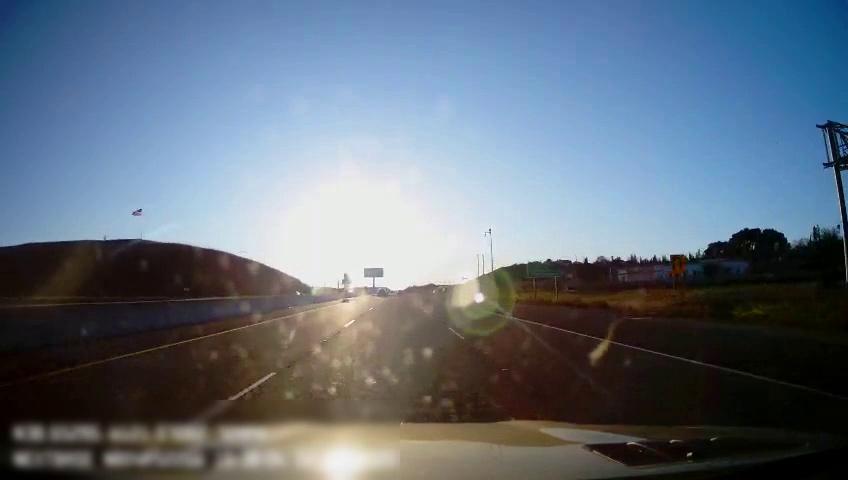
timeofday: Day
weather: Sunny
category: Drivable Space
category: Lanes | Current Lane
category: Lanes | Current Lane
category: Lanes | Alternate Lane
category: Lanes | Alternate Lane
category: Traffic | Signs
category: Traffic | Signs